Question: I want to add overrflow menu inside layout not in toolbar,i am using android support v7 library,i can successfully add it in toolbar,but i dont know how to add it in layout.I am attaching image here to clarify what i actually want to do
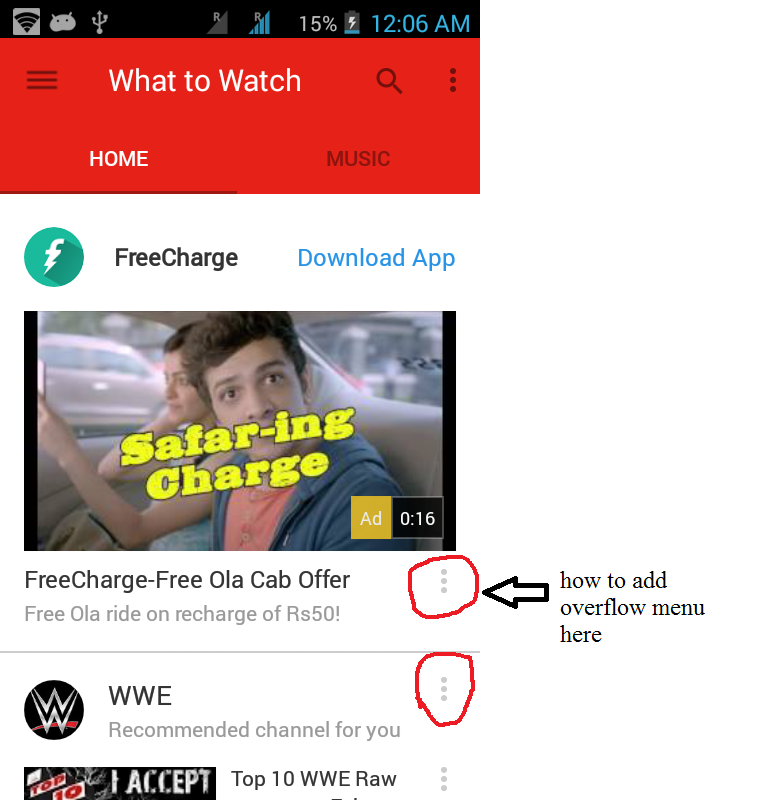
Answer: U can use <URL>.
1st you need to put ImageButton with overflow drawable.
And then in Click listener of that button make PopupMenu and use it.
for more information, see <URL>